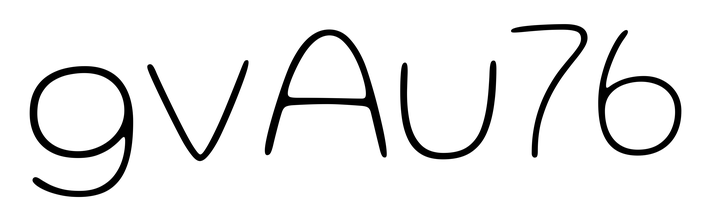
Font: Gluten_Thin